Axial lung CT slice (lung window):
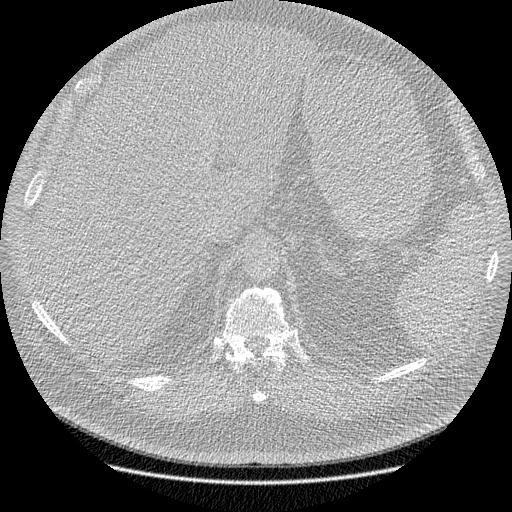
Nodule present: no